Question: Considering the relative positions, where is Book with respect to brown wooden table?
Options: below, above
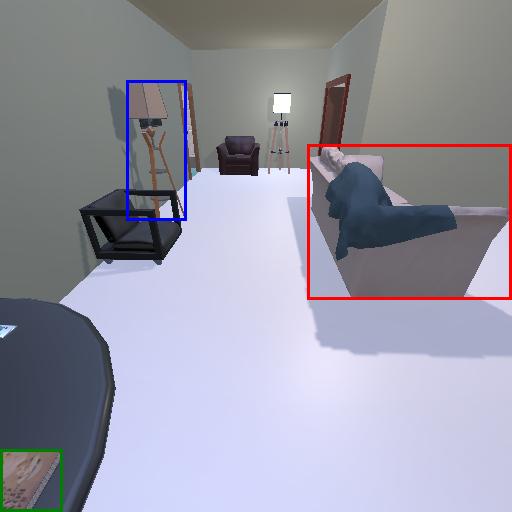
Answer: below